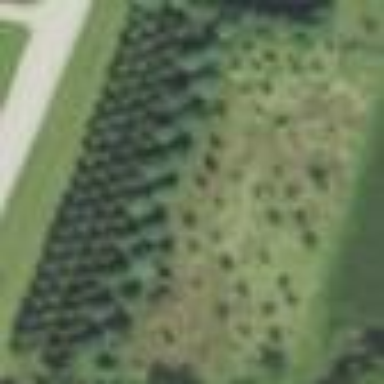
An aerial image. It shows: Orchard.